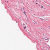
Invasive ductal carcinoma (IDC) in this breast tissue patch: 0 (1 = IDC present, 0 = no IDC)